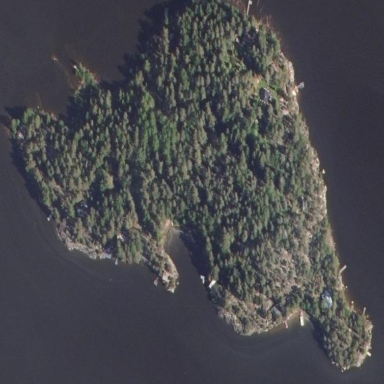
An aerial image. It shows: Island covered with woodland.